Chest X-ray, PA view. Patient: 65 years old, sex M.
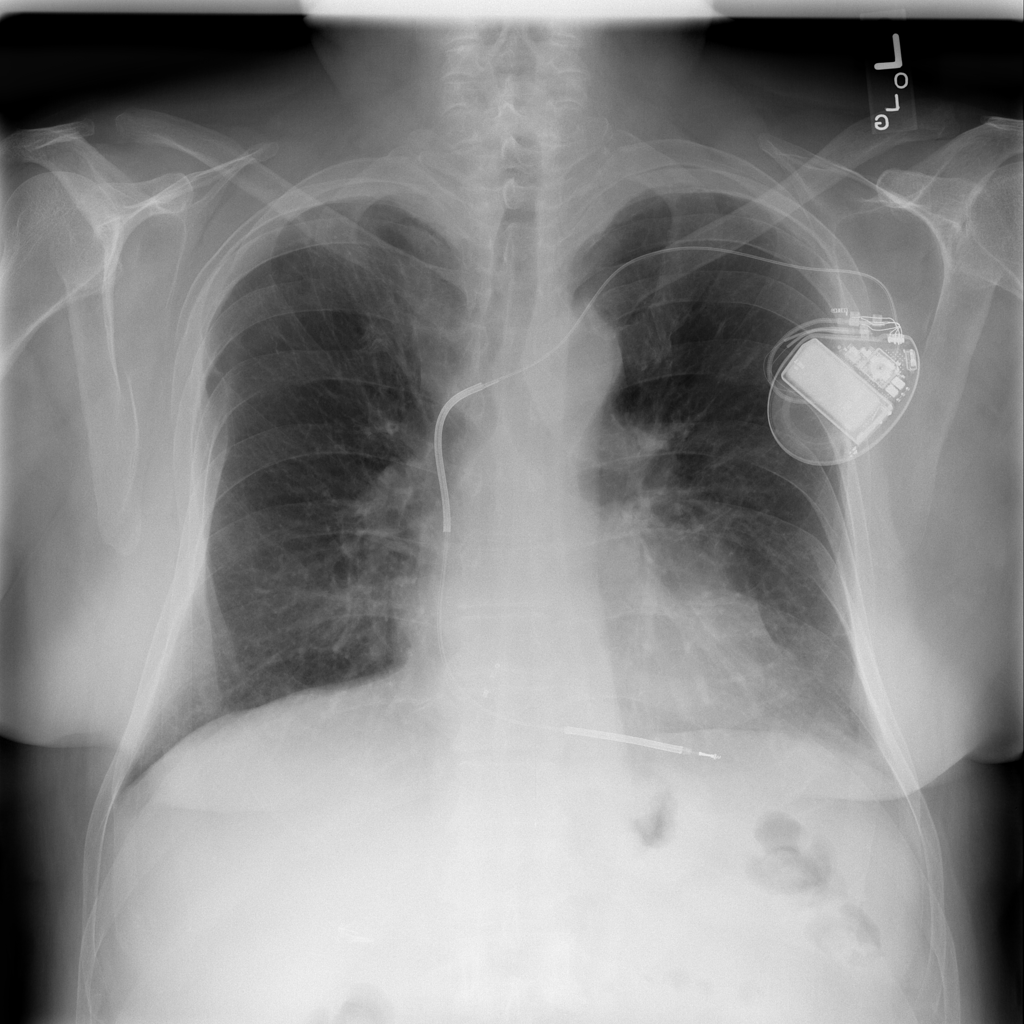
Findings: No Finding